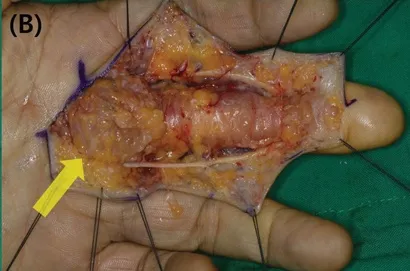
A 82-year-old woman with chronic inflammation after percutaneous A1 pulley release using a needle. (
B
) During the exploration, chronic inflammation resulted in granulomatous inflammation and tissue hypertrophy at the A1 pulley. A1 pulley, first annular pulley.
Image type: pathology (h&e)